Field crop: tomato
Growth stage: 1
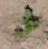
Species: solanum